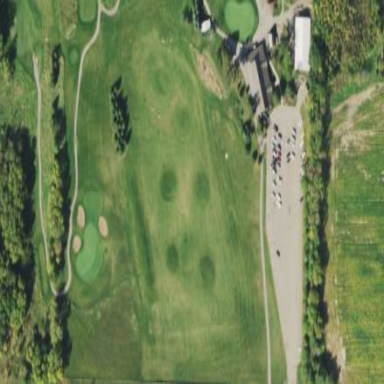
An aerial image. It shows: Driving range for golf on grass.